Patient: sex M, age 61
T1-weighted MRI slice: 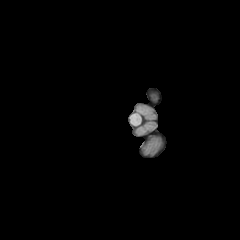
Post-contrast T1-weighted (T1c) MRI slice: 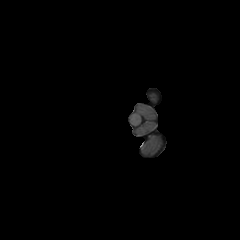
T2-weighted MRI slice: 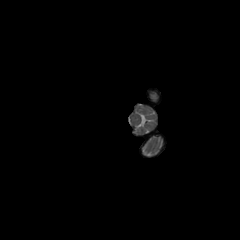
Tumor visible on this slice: no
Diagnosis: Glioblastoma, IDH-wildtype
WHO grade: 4